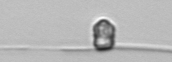
Label: Chaetoceros_danicus